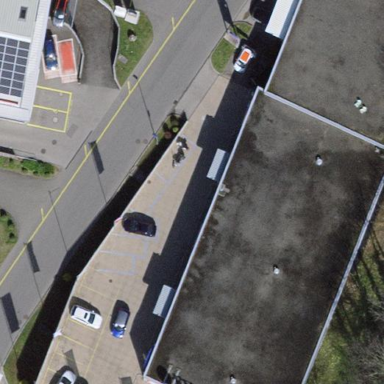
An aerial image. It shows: Garage area.